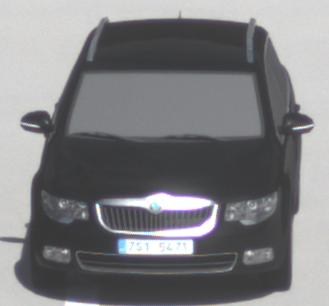
Make: Skoda
Model: Superb Combi 1.4 TSI
Detailed model: Superb (II) Combi
Model produced from: 2010/01
Model produced until: 2011/10
Doors: 5
Color: black
Road condition: dry road
Daytime: midday
Contrast: high contrast